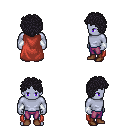
a pixel art fantasy rpg character, male body template, dark elf, purple skin, maroon cape, magenta pants, raven curly afro hairstyle, white cloth bracers, brown shoes, four views (front, back, left, right), 2x2 character sprite sheet, small pixel art, hard edges, no anti-aliasing